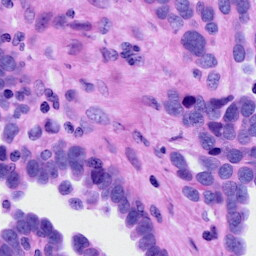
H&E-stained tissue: Ovarian